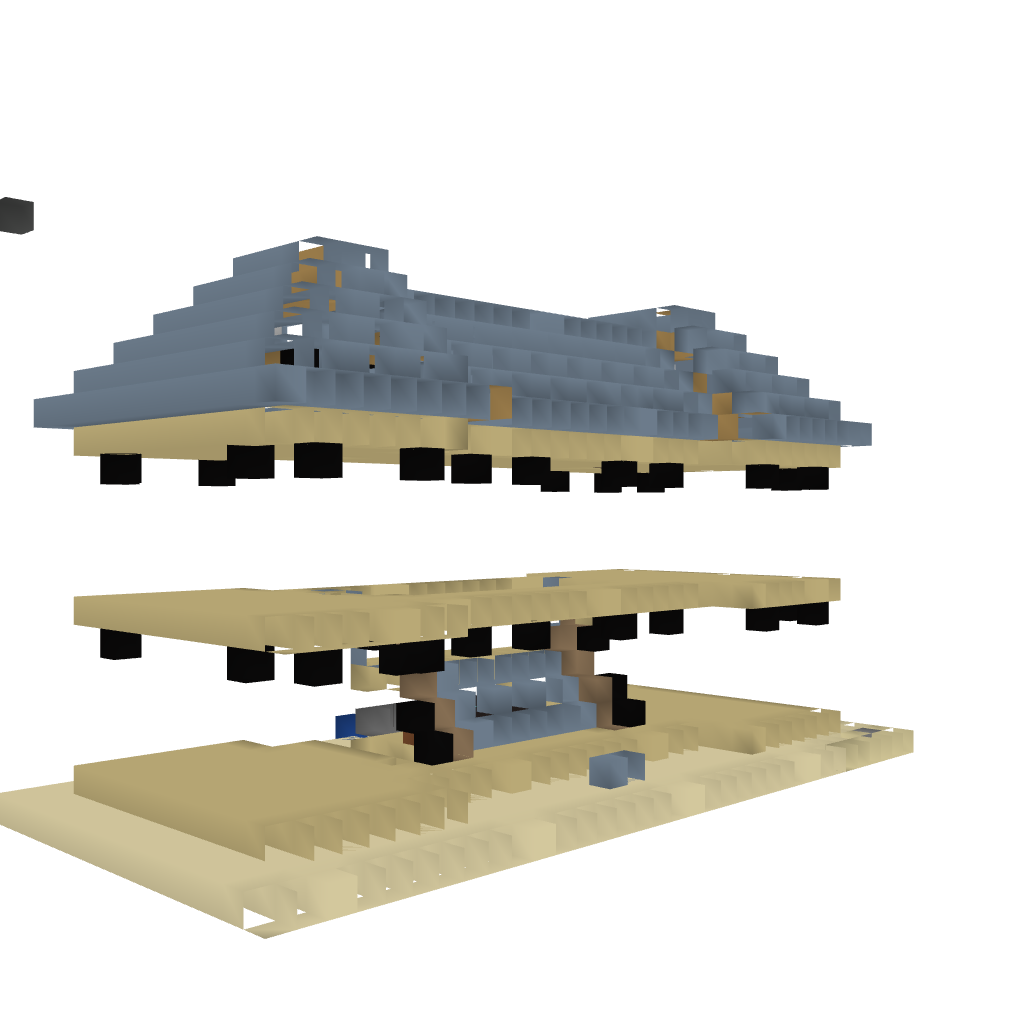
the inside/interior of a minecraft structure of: OlimpusHD3